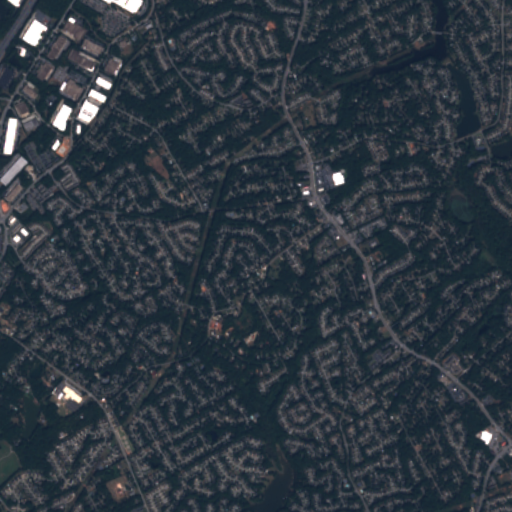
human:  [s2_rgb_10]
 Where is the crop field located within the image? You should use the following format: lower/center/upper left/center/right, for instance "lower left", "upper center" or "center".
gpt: The crop field is located in the lower left of the image.
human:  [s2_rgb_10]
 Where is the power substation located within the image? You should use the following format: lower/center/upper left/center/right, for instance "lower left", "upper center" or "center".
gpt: The power substation is located in the center left of the image.
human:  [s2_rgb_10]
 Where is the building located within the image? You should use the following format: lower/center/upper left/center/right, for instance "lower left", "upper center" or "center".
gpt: There is no building in the image.